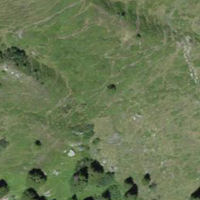
EUNIS habitat code: 23
Species observed at this site:
Ranunculus acris